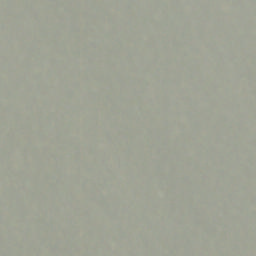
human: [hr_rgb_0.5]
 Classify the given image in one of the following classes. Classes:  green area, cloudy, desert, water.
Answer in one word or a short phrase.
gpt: cloudy